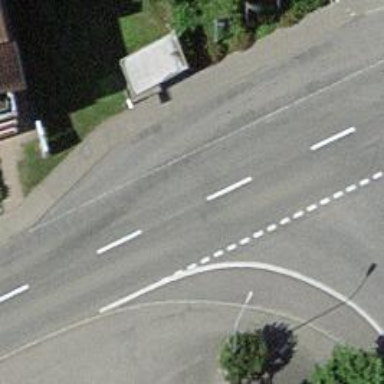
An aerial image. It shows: Bus stop with stop position for public transport.